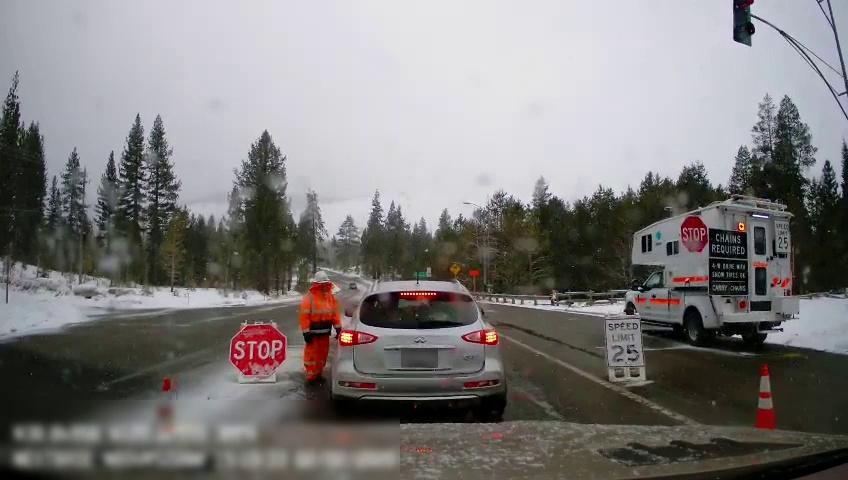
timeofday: Day
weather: Snowy
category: Drivable Space
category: Vehicles | Truck
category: Vehicles | SUV
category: Pedestrians
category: Lanes | Alternate Lane
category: Traffic | Lights
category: Traffic | Signs
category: Traffic | Signs
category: Traffic | Signs
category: Traffic | Signs
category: Traffic | Signs
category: Traffic | Signs
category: Traffic | Signs
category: Traffic | Signs
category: Traffic | Signs